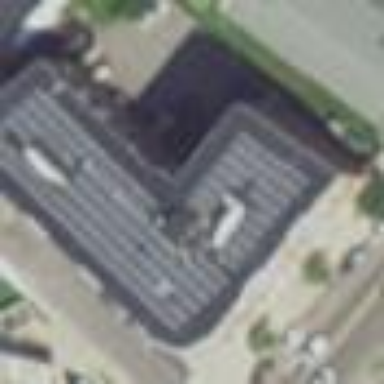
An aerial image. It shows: Retail building.